Field crop: tomato
Growth stage: 1
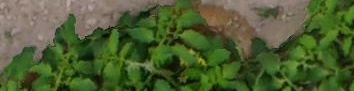
Species: tomato